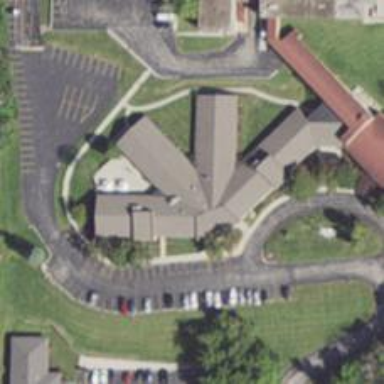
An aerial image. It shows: Nursing home.